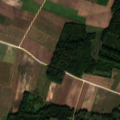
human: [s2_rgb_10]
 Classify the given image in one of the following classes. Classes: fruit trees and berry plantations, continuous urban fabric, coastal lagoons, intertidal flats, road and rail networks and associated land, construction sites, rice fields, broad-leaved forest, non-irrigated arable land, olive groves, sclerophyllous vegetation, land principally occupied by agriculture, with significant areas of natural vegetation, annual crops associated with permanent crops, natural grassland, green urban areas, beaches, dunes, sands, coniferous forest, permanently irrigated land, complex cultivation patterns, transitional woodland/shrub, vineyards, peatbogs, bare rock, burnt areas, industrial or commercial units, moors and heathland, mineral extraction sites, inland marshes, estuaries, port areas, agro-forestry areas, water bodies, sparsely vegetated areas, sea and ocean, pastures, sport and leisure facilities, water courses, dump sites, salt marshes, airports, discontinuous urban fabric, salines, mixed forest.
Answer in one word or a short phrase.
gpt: non-irrigated arable land, land principally occupied by agriculture, with significant areas of natural vegetation, broad-leaved forest